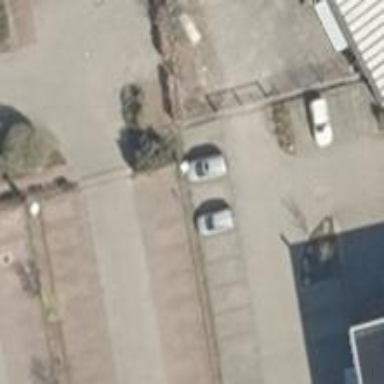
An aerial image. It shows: Parking aisle designated as service road.